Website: home-depot
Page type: delivery-shipping
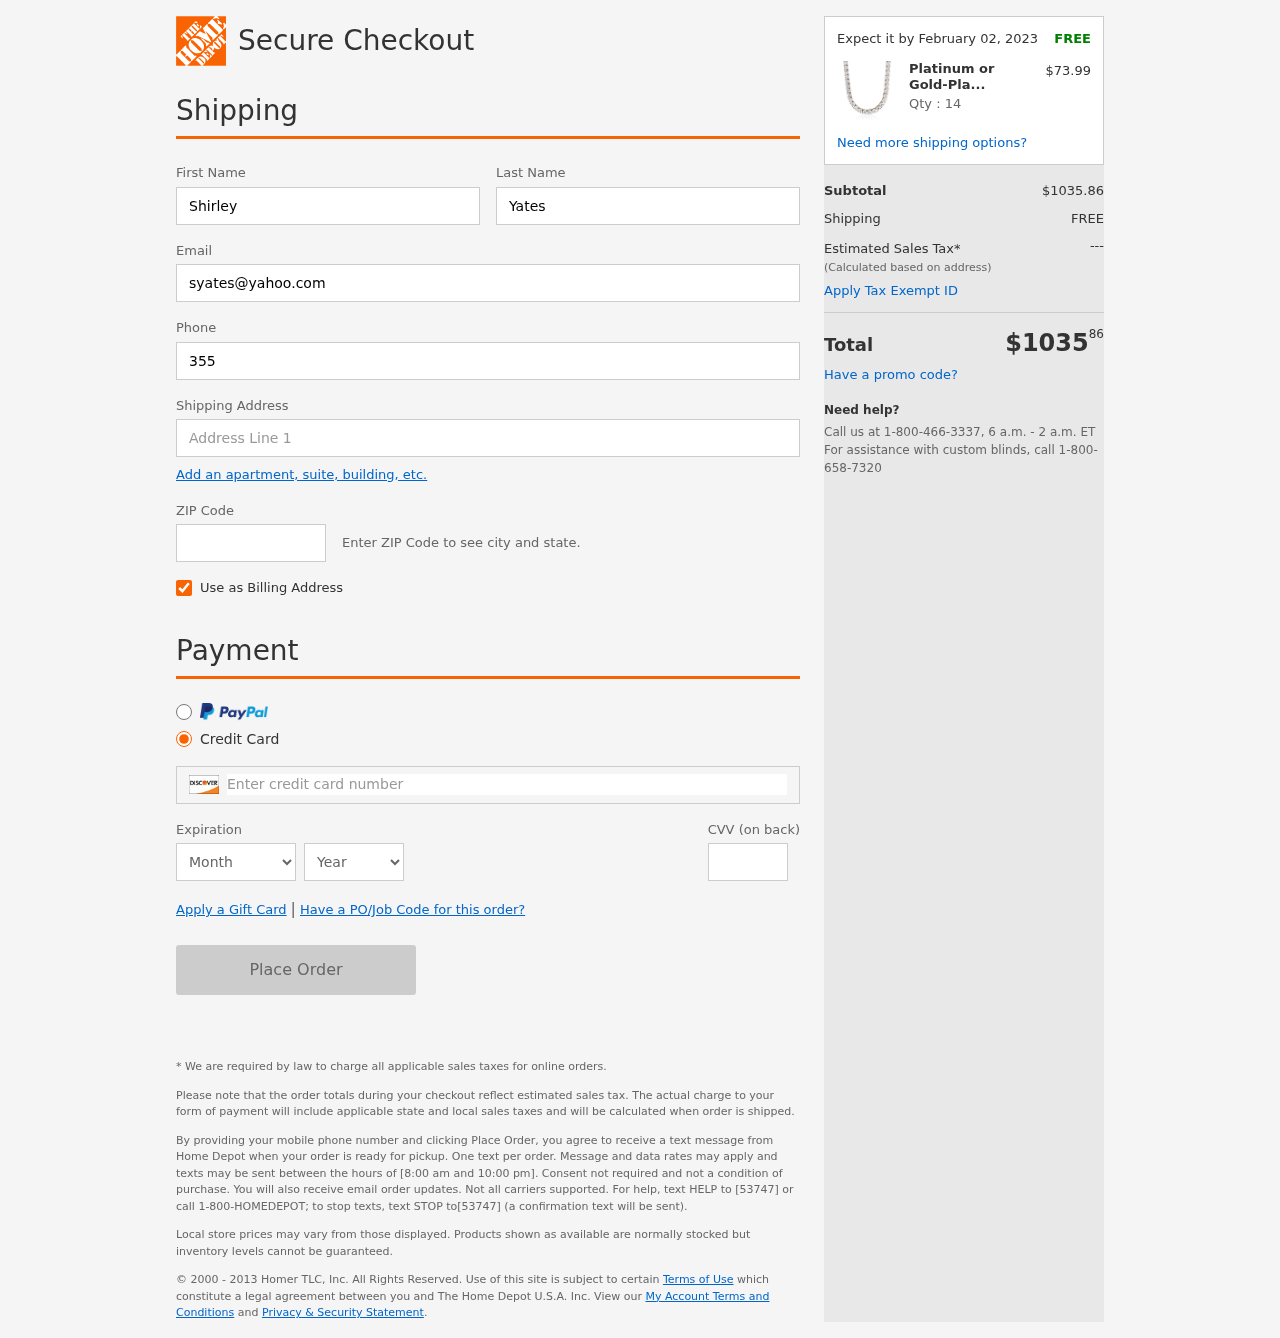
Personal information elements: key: PII_CARD_CVV
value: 727
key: PII_CARD_EXPIRY_MONTH
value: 04
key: PII_CARD_EXPIRY_YEAR
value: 28
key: PII_CARD_NUMBER
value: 6011 8850 0707 7439
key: PII_EMAIL
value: syates@yahoo.com
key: PII_FIRSTNAME
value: Shirley
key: PII_LASTNAME
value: Yates
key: PII_PHONE
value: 3554483037
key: PII_POSTCODE
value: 24746
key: PII_STREET
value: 80255 Jenkins Brooks
Product elements: key: PRODUCT1_NAME
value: Platinum or Gold-Plated Sterling Silver Swarovski Zirconia Round-Cut Tennis Necklace (5mm), 17"
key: PRODUCT1_PRICE
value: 73.99
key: PRODUCT1_QUANTITY
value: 14
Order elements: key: ORDER_DELIVERY_DATE
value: Expect it by February 02, 2023
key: ORDER_SUBTOTAL
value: $1035.86
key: ORDER_SHIPPING_COST
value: FREE
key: ORDER_TOTAL
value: $103586